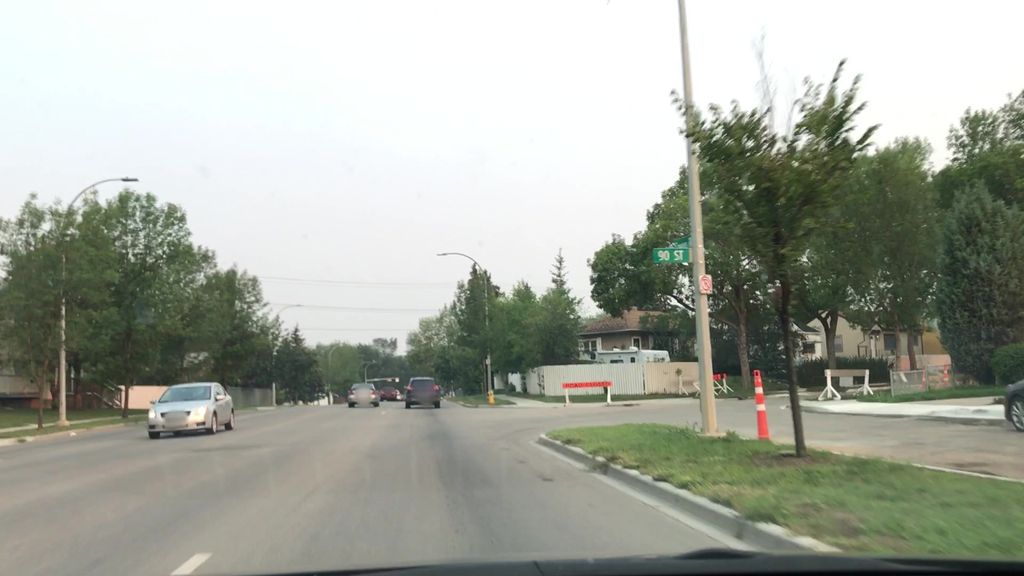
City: edmonton